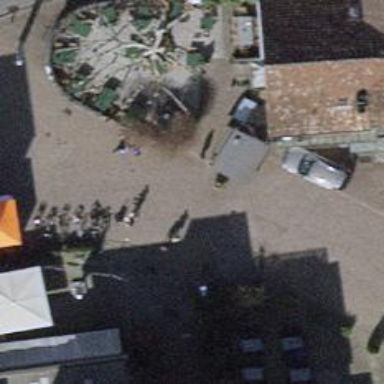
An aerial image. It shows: Drinking water amenity featuring bubbling fountain.